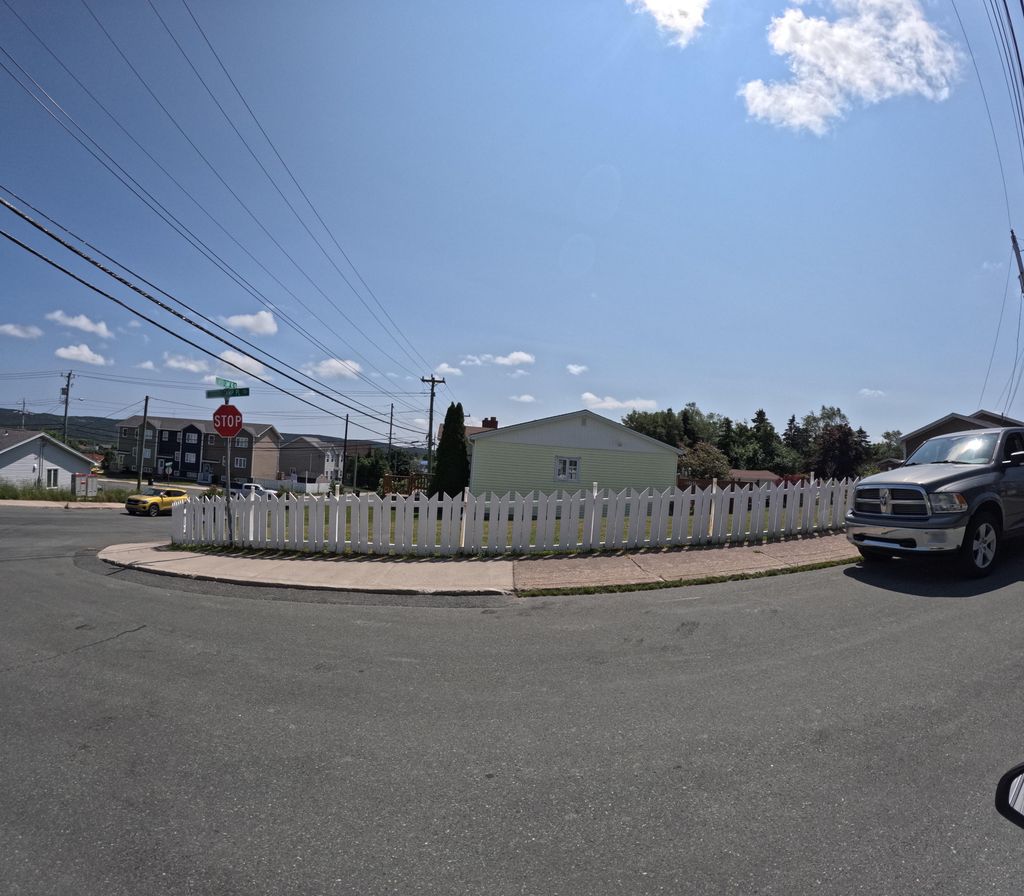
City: st_johns